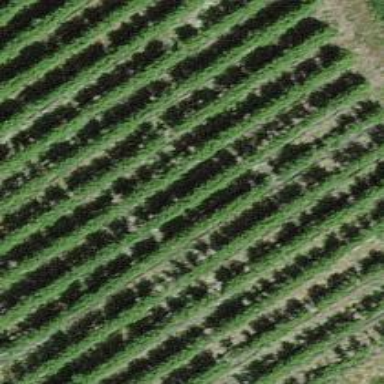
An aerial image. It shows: Vineyard where grapes are grown.